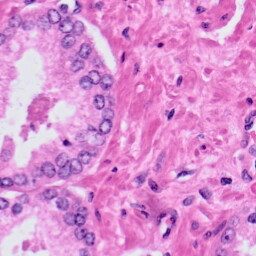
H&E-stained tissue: Prostate